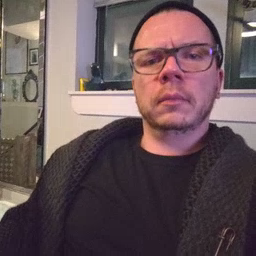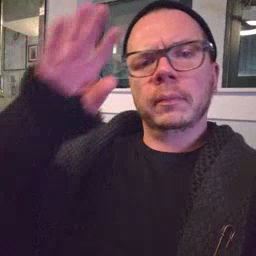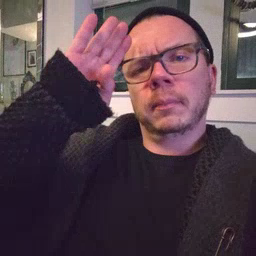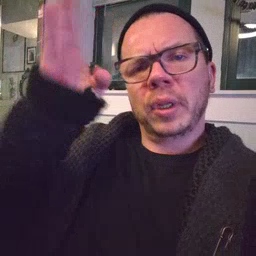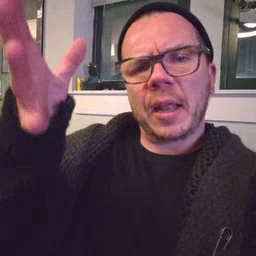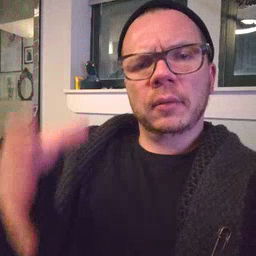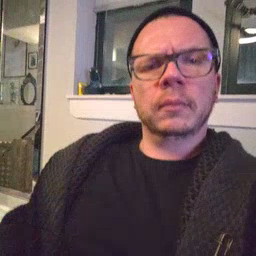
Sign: pretend